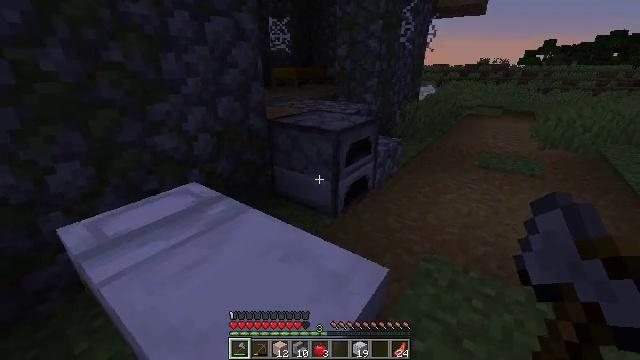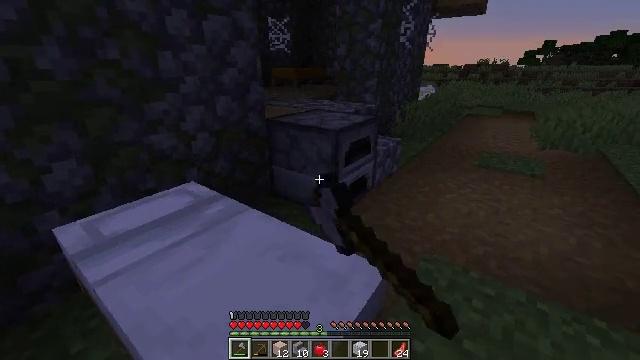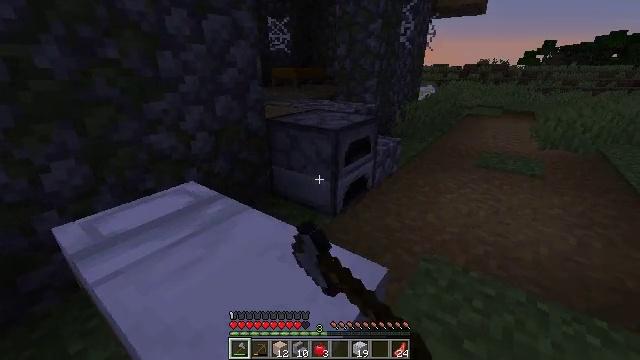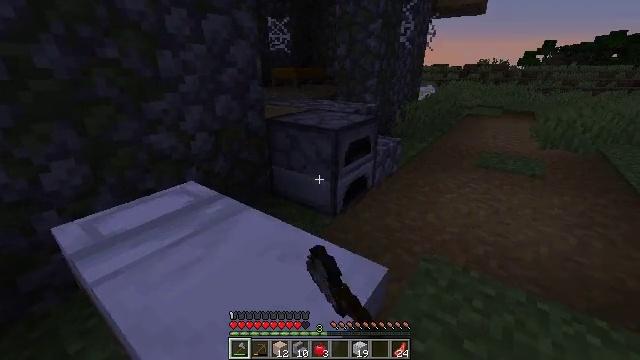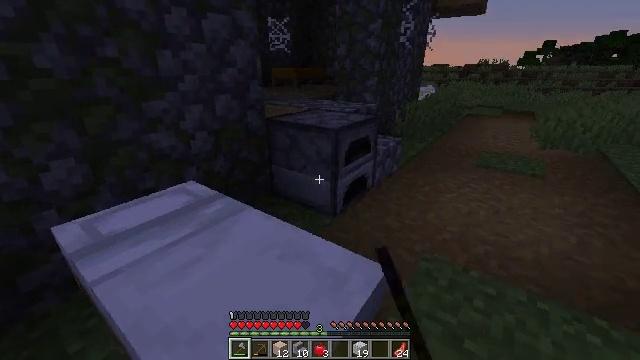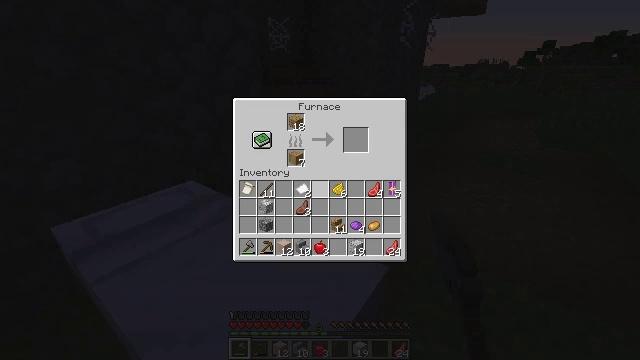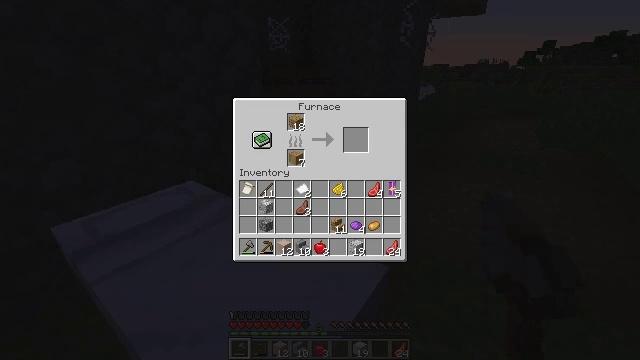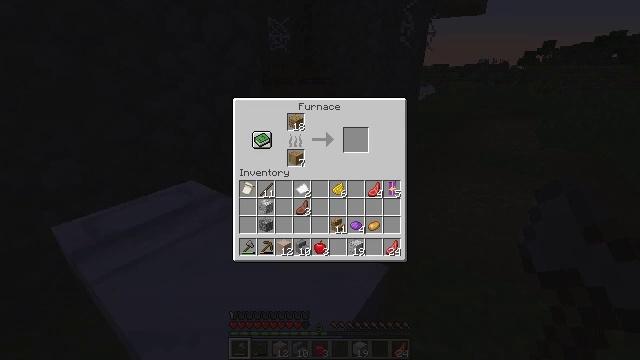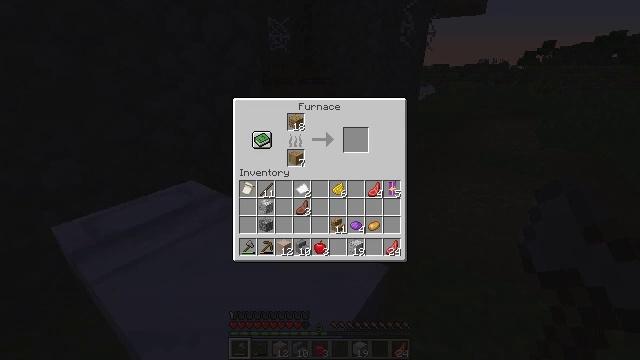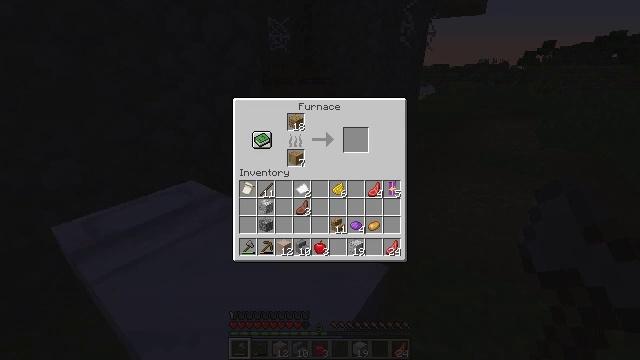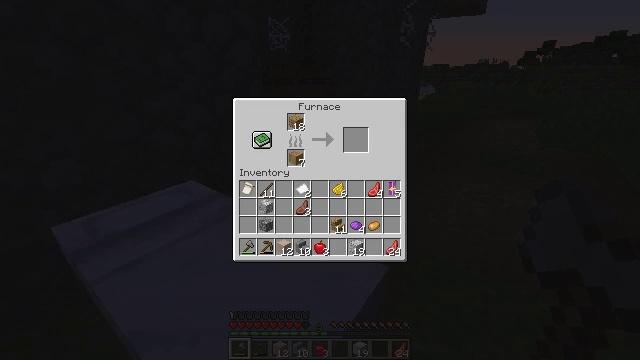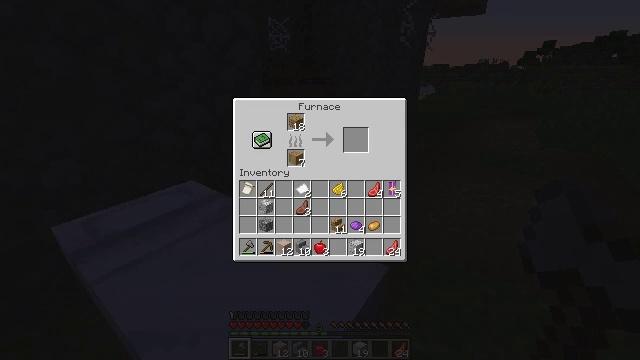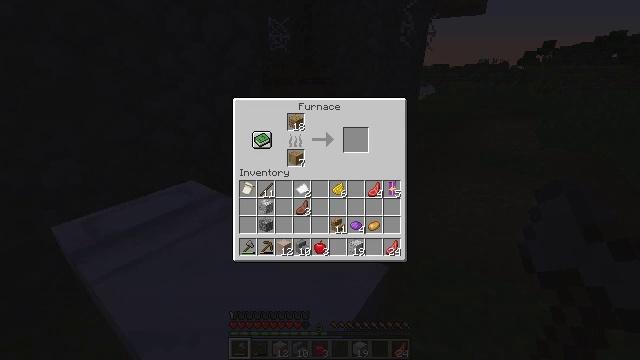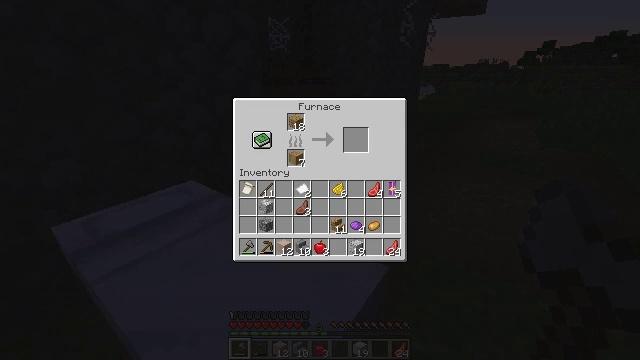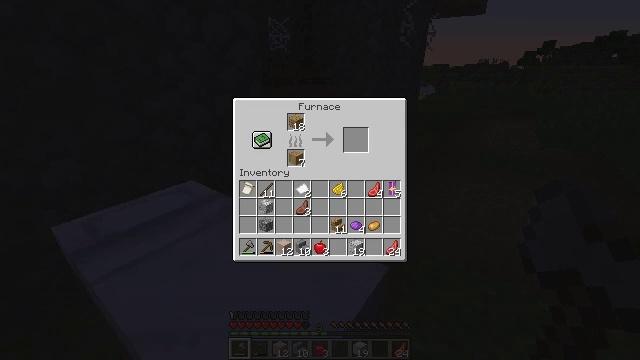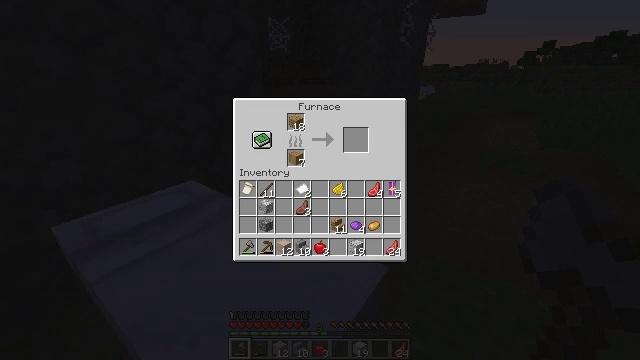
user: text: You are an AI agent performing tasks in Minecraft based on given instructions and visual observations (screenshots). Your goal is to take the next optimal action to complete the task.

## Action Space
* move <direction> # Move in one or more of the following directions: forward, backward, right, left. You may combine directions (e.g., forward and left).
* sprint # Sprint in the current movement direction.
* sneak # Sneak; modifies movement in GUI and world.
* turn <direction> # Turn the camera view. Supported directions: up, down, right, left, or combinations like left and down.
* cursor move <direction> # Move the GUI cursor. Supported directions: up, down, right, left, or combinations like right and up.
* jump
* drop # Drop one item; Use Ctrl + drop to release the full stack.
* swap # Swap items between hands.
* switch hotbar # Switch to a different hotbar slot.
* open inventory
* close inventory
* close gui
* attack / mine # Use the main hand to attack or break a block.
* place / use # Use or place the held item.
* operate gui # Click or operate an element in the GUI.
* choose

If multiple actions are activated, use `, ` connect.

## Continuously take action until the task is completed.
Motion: motion action
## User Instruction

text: craft item air
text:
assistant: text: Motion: use / place
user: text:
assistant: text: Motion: use / place
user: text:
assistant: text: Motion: no_op
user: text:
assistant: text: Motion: no_op
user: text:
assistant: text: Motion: open gui
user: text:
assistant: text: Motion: cursor move right
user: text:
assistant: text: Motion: sneak
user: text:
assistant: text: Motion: sneak, cursor move right and up
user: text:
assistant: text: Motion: sneak, cursor move right
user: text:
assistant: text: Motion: sneak, cursor move right
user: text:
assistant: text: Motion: sneak
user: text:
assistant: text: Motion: sneak
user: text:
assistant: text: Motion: sneak
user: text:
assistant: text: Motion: sneak
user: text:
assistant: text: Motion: sneak
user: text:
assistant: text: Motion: sneak
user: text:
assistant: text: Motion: sneak
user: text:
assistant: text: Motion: sneak
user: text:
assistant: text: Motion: sneak
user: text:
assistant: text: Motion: no_op
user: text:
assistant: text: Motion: no_op
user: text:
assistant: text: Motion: no_op
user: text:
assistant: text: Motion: no_op
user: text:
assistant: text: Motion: no_op
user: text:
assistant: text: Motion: cursor move left
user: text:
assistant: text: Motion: cursor move left
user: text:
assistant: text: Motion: no_op
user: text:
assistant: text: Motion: cursor move left
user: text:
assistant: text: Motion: cursor move left
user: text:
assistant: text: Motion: cursor move left